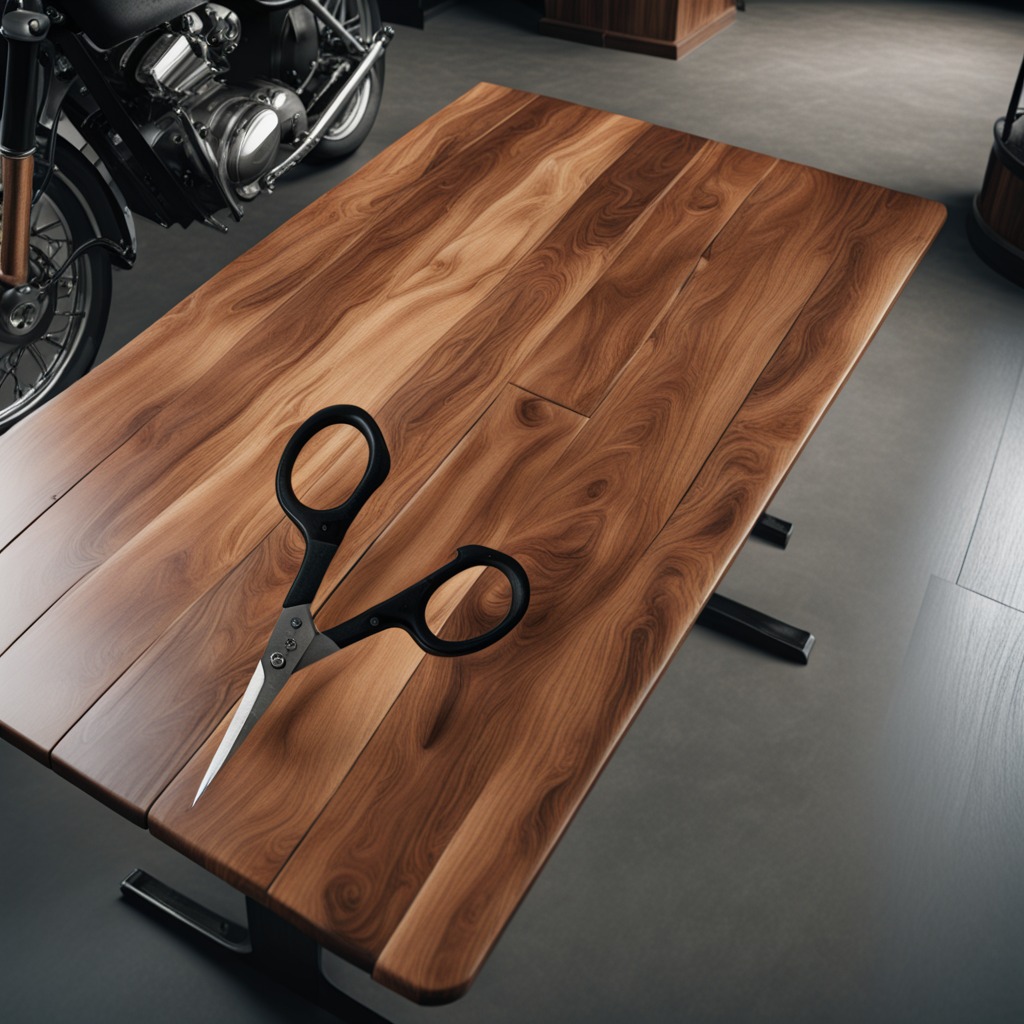
A scissor lies on the wooden table.